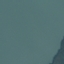
Land use / land cover class: SeaLake